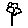
Label: flower